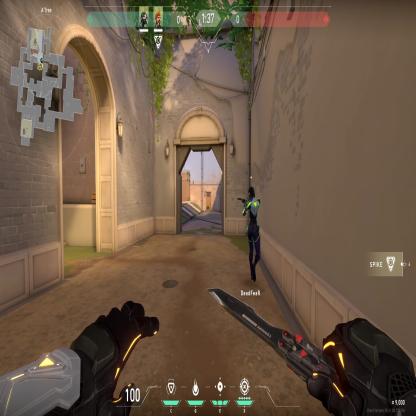
Label: teammate